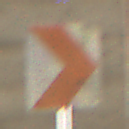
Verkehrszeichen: RichtungstafelnInKurvenKleinLinks
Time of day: Midday
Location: Roofed (Tunnel)
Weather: NotSpecified
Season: NotSpecified
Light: Natural